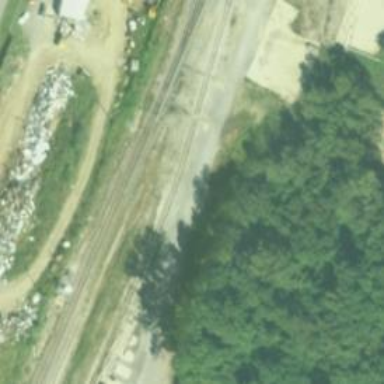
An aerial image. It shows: Railway yard.